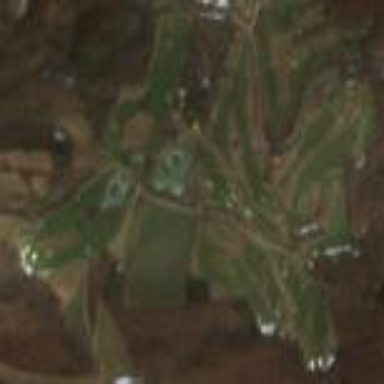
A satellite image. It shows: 18-hole golf course surrounded by leisure land. It is popular spot for the sport of golf.